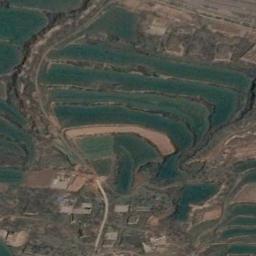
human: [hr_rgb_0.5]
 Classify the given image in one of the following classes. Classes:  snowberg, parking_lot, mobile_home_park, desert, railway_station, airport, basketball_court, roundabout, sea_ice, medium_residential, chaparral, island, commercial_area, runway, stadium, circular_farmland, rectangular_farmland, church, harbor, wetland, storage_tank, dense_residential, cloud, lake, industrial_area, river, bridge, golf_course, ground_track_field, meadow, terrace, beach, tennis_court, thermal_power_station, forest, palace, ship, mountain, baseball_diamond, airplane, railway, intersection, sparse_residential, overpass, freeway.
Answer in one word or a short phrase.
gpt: terrace